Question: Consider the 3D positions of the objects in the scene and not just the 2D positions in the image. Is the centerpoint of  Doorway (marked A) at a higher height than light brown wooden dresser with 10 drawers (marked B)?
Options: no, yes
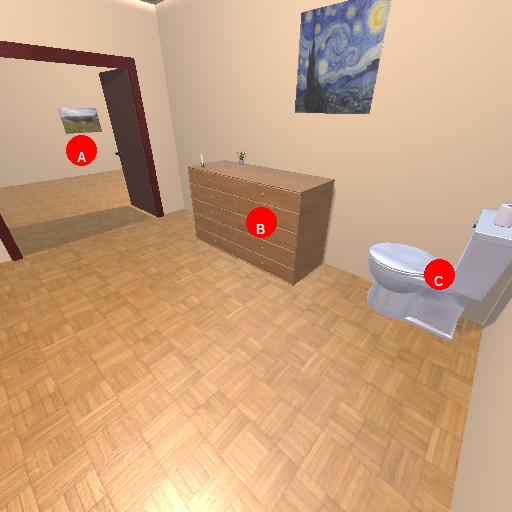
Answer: no